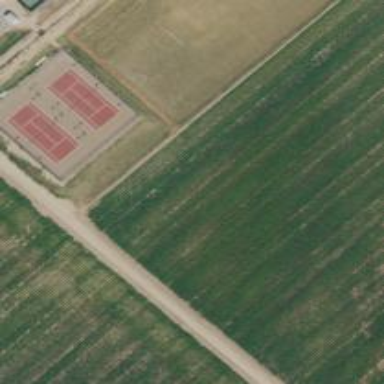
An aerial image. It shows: Volleyball pitch for leisure sports activities.